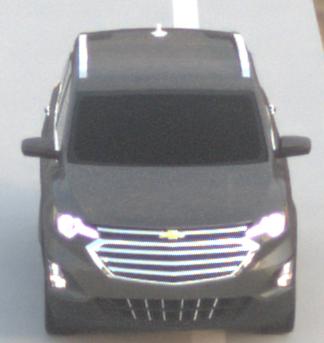
Make: Chevrolet
Model: Equinox
Detailed model: Gen. 2
Model produced from: 2015
Model produced until: 2017
Doors: 5
Color: gray
Road condition: dry road
Daytime: sunrise or sunset
Contrast: low contrast